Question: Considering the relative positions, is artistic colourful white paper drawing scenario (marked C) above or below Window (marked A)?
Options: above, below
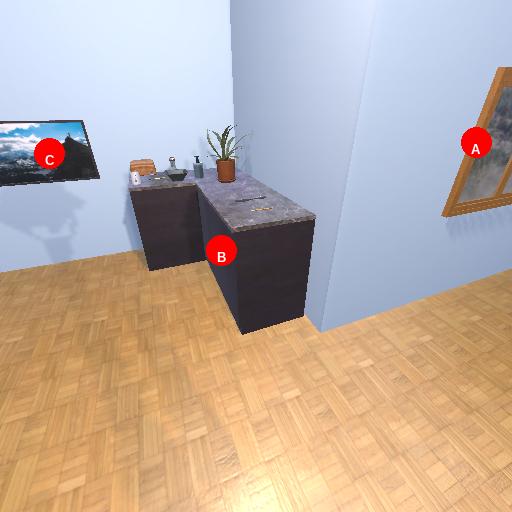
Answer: above